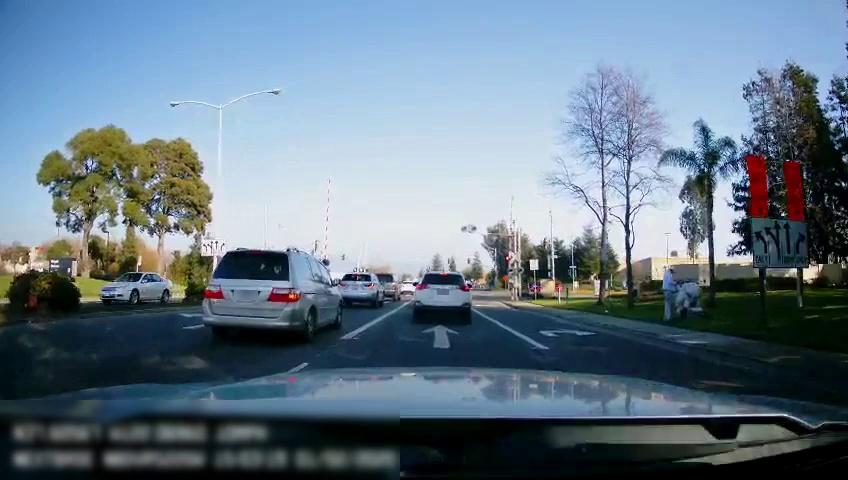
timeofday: Day
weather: Sunny
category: Drivable Space
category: Drivable Space
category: Vehicles | Car
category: Vehicles | SUV
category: Pedestrians
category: Vehicles | SUV
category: Vehicles | SUV
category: Vehicles | Van
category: Vehicles | SUV
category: Lanes | Current Lane
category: Lanes | Current Lane
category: Lanes | Alternate Lane
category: Traffic | Signs
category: Traffic | Signs
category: Traffic | Signs
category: Traffic | Signs